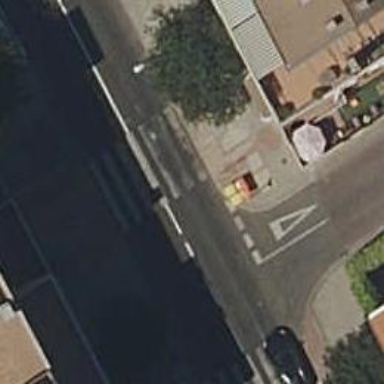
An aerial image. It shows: Uncontrolled zebra crossing on the road.